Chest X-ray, PA view. Patient: 63 years old, sex F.
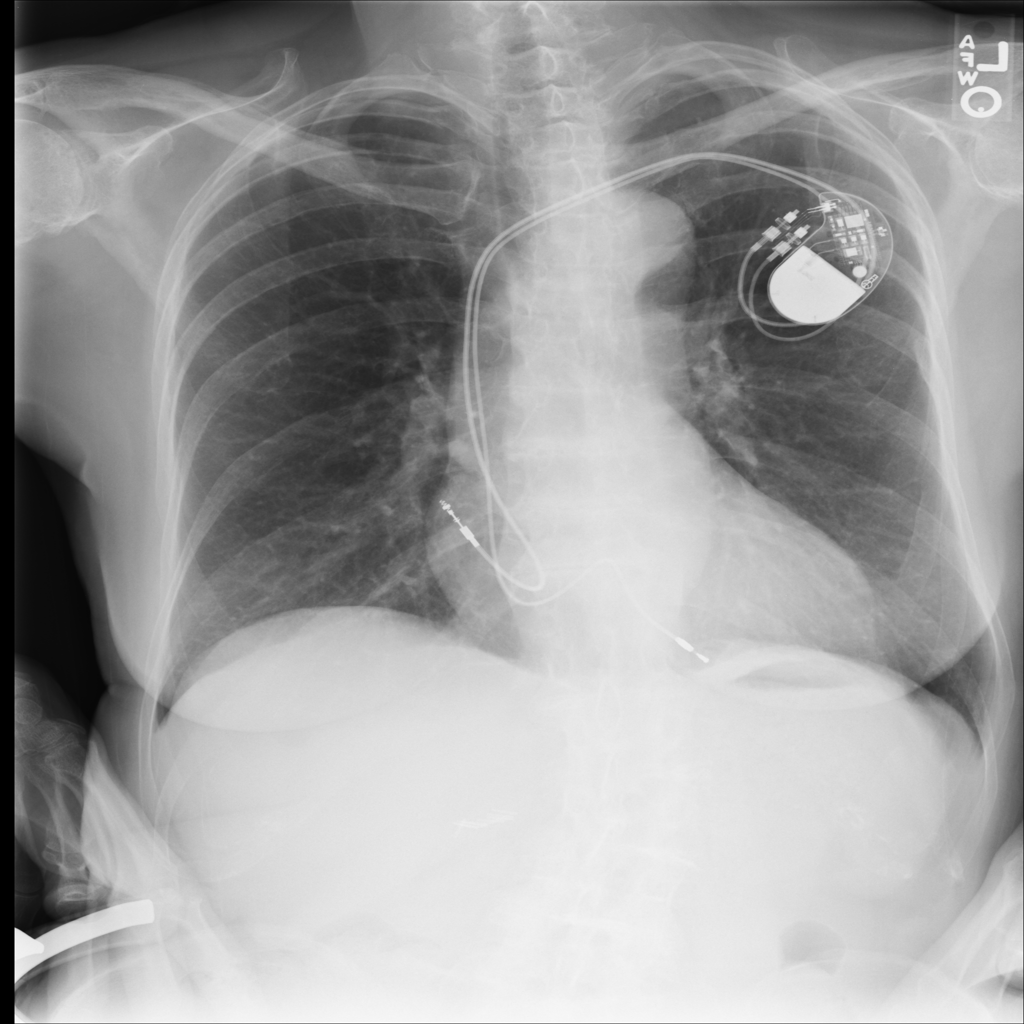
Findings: No Finding